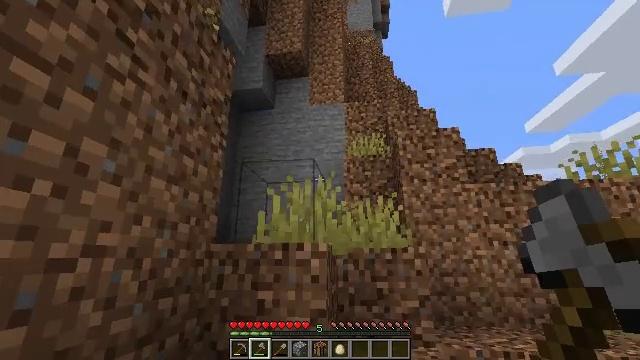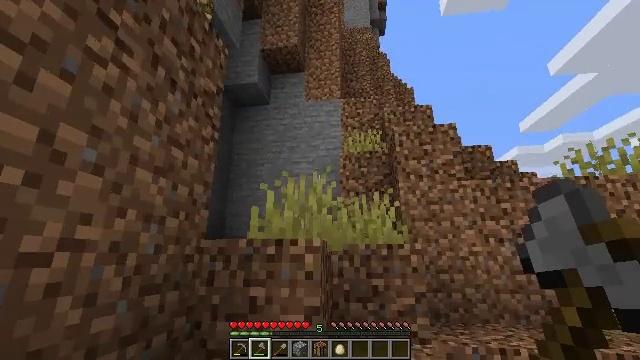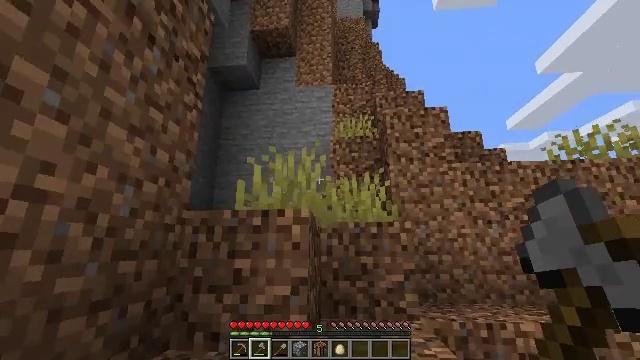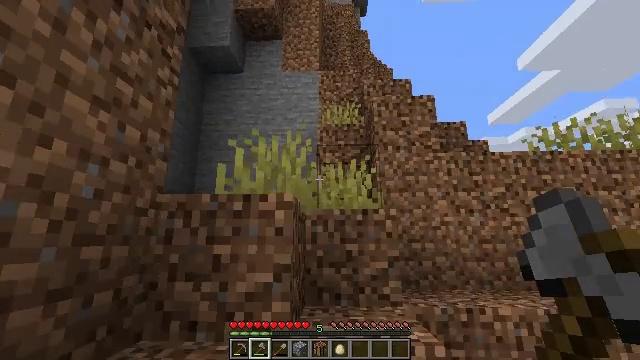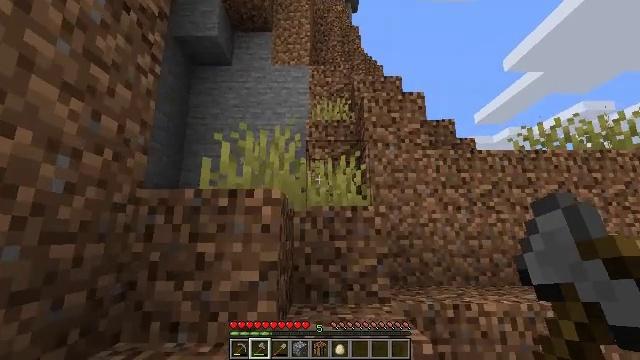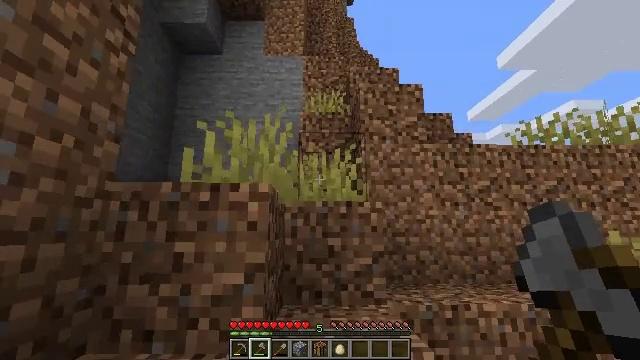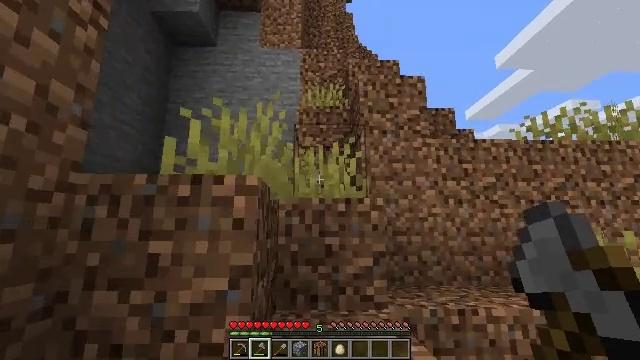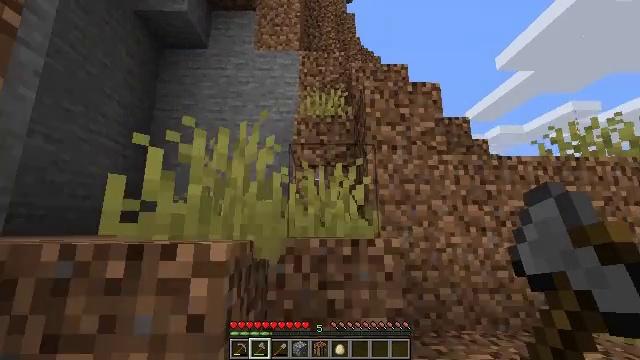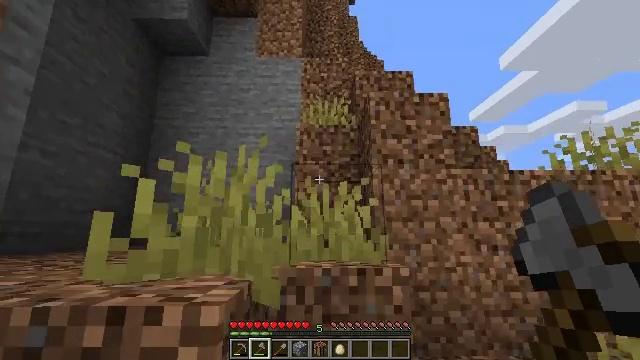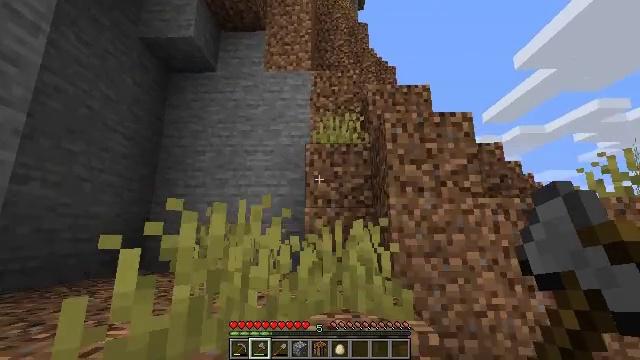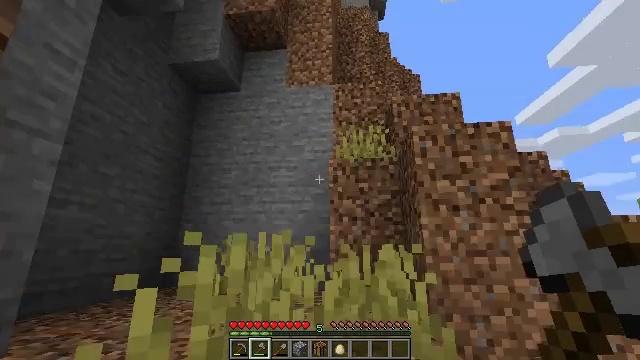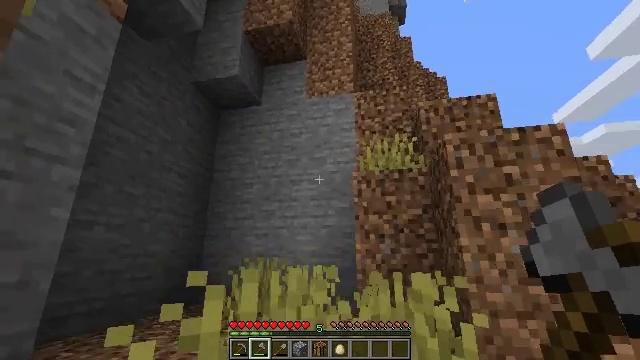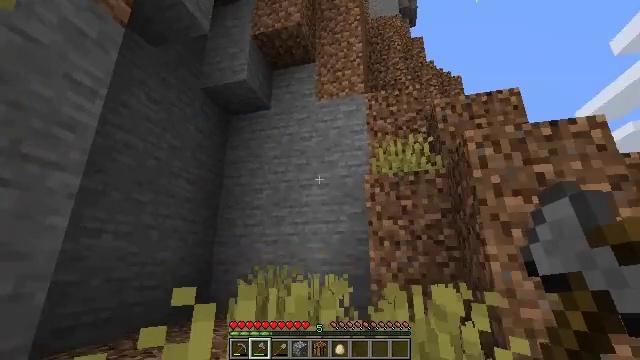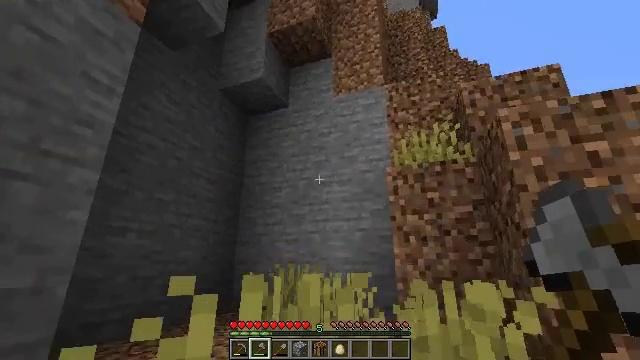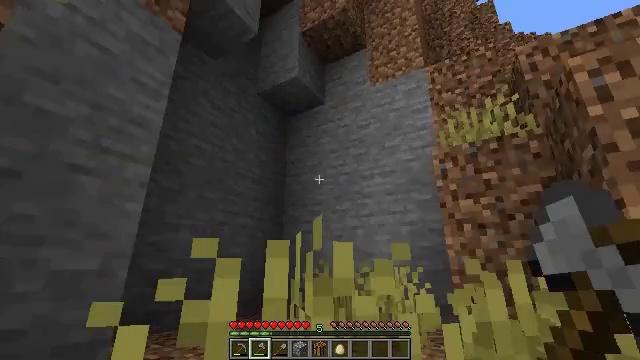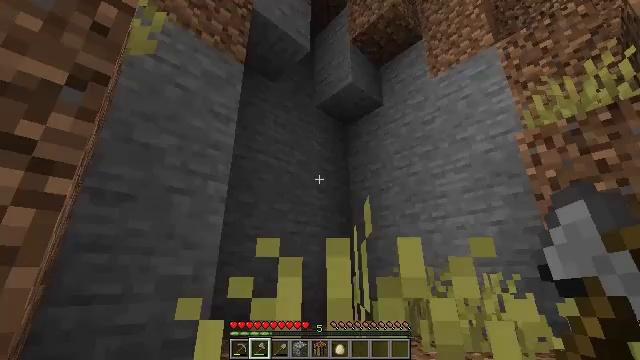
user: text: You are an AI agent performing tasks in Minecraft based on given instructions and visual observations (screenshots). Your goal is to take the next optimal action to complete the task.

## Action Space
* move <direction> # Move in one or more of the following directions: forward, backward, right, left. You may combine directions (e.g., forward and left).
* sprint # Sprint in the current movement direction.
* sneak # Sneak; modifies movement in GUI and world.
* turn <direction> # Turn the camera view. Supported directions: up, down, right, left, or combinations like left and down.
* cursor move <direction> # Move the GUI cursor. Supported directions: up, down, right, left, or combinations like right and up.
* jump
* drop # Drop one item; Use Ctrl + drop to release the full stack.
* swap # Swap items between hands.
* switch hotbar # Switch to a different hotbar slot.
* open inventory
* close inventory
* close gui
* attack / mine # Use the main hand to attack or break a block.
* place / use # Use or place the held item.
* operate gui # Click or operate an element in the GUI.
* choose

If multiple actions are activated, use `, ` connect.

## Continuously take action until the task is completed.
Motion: motion action
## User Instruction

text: Dig out coarse dirt.
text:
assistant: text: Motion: move forward
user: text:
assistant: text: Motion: move forward, turn right and down
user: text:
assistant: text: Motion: move forward, turn right and down
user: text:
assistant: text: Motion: move forward, turn right
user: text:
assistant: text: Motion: move forward, turn right
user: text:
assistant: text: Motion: move forward
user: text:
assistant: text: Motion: move forward, jump
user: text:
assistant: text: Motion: move forward, jump
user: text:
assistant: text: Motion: move forward, turn left, jump
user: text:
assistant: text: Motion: move forward, turn left and up, jump
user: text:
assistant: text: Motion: move forward, turn left and up
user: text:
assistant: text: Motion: move forward, turn left and up
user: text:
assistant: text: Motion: move forward, turn left
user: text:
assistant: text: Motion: move forward, turn left and up
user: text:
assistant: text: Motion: turn left and up
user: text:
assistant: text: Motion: turn left
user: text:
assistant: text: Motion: turn left and up
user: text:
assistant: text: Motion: turn left and up
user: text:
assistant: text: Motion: turn left and up
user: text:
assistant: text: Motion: turn left
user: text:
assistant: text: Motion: turn left
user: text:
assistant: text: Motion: turn left
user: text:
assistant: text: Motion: turn left and down
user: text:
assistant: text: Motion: turn left and down
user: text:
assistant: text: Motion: turn left and down
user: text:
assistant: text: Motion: move forward, turn left and down
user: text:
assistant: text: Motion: move forward, turn left and down
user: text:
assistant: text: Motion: move forward, turn left and down
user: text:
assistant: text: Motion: move forward, turn left and down
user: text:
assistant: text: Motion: move forward, turn left and down